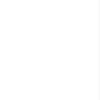
Label: dusty